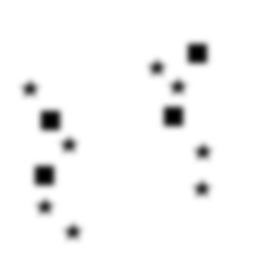
Squares: 4
Triangles: 0
Stars: 8
Total shapes: 12